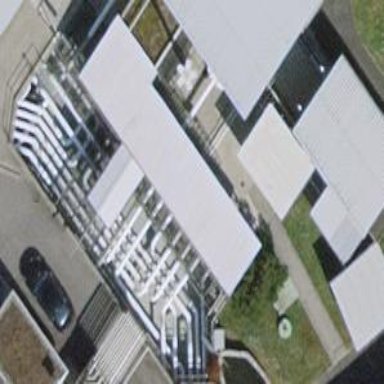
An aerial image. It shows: Building housing distribution substation.